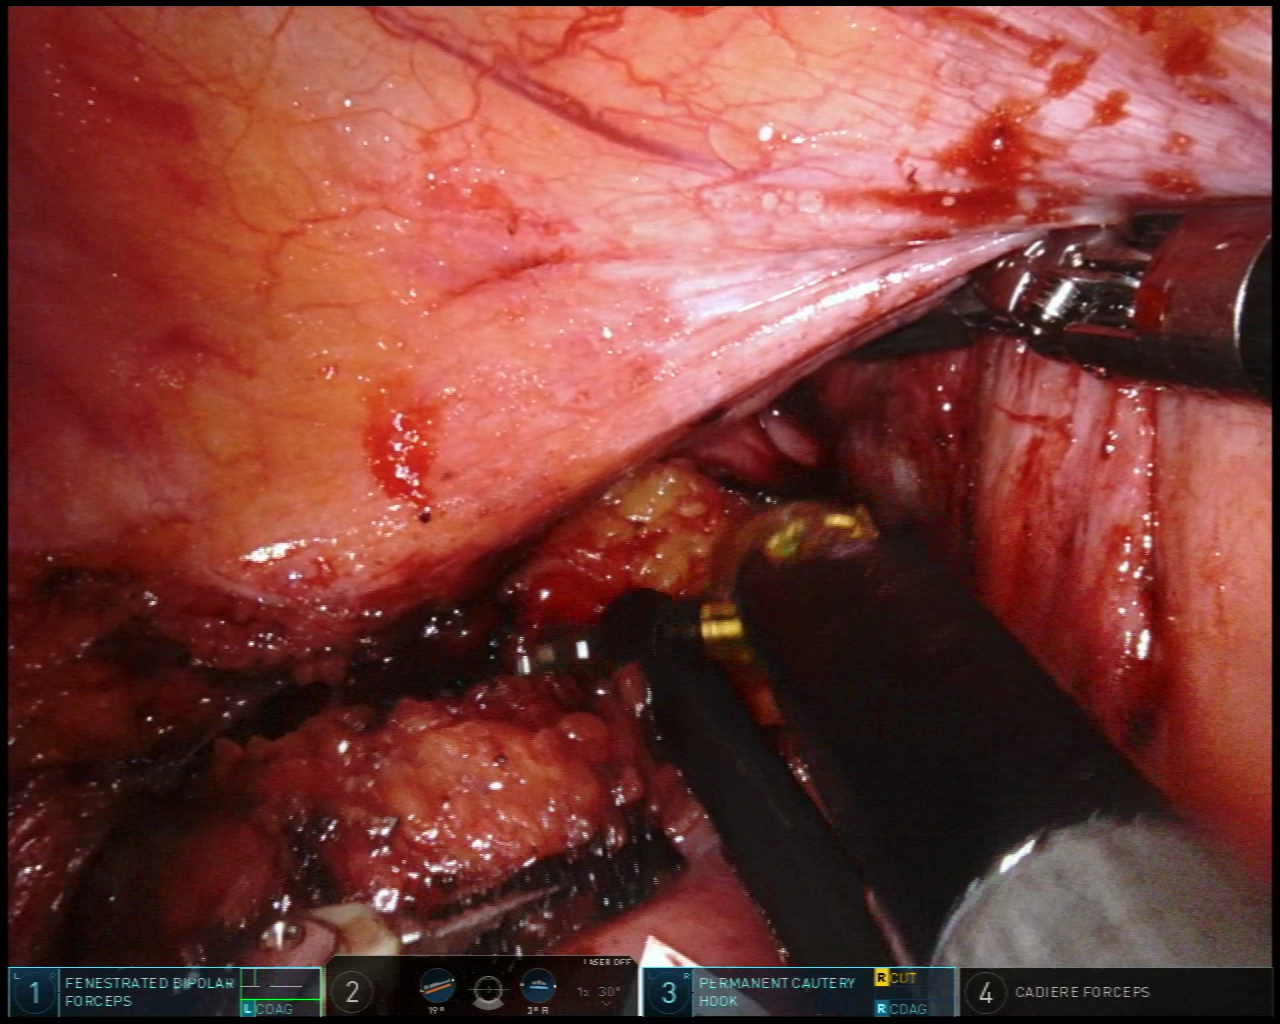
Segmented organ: vesicular_glands
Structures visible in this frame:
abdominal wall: no
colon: no
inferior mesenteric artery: no
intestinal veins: no
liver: no
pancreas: no
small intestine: no
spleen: no
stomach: no
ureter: no
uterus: no
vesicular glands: yes